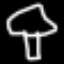
Label: mushroom